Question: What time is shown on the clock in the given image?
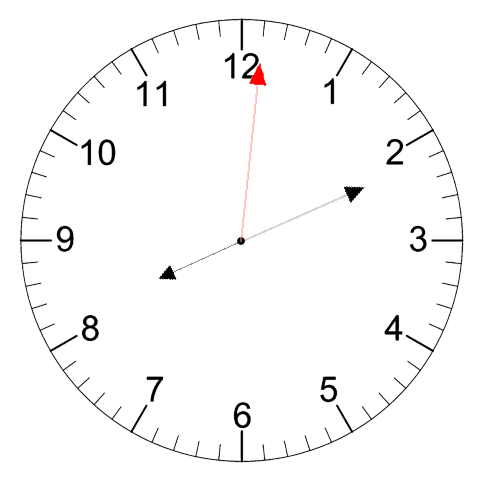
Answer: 08:11:01